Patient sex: F
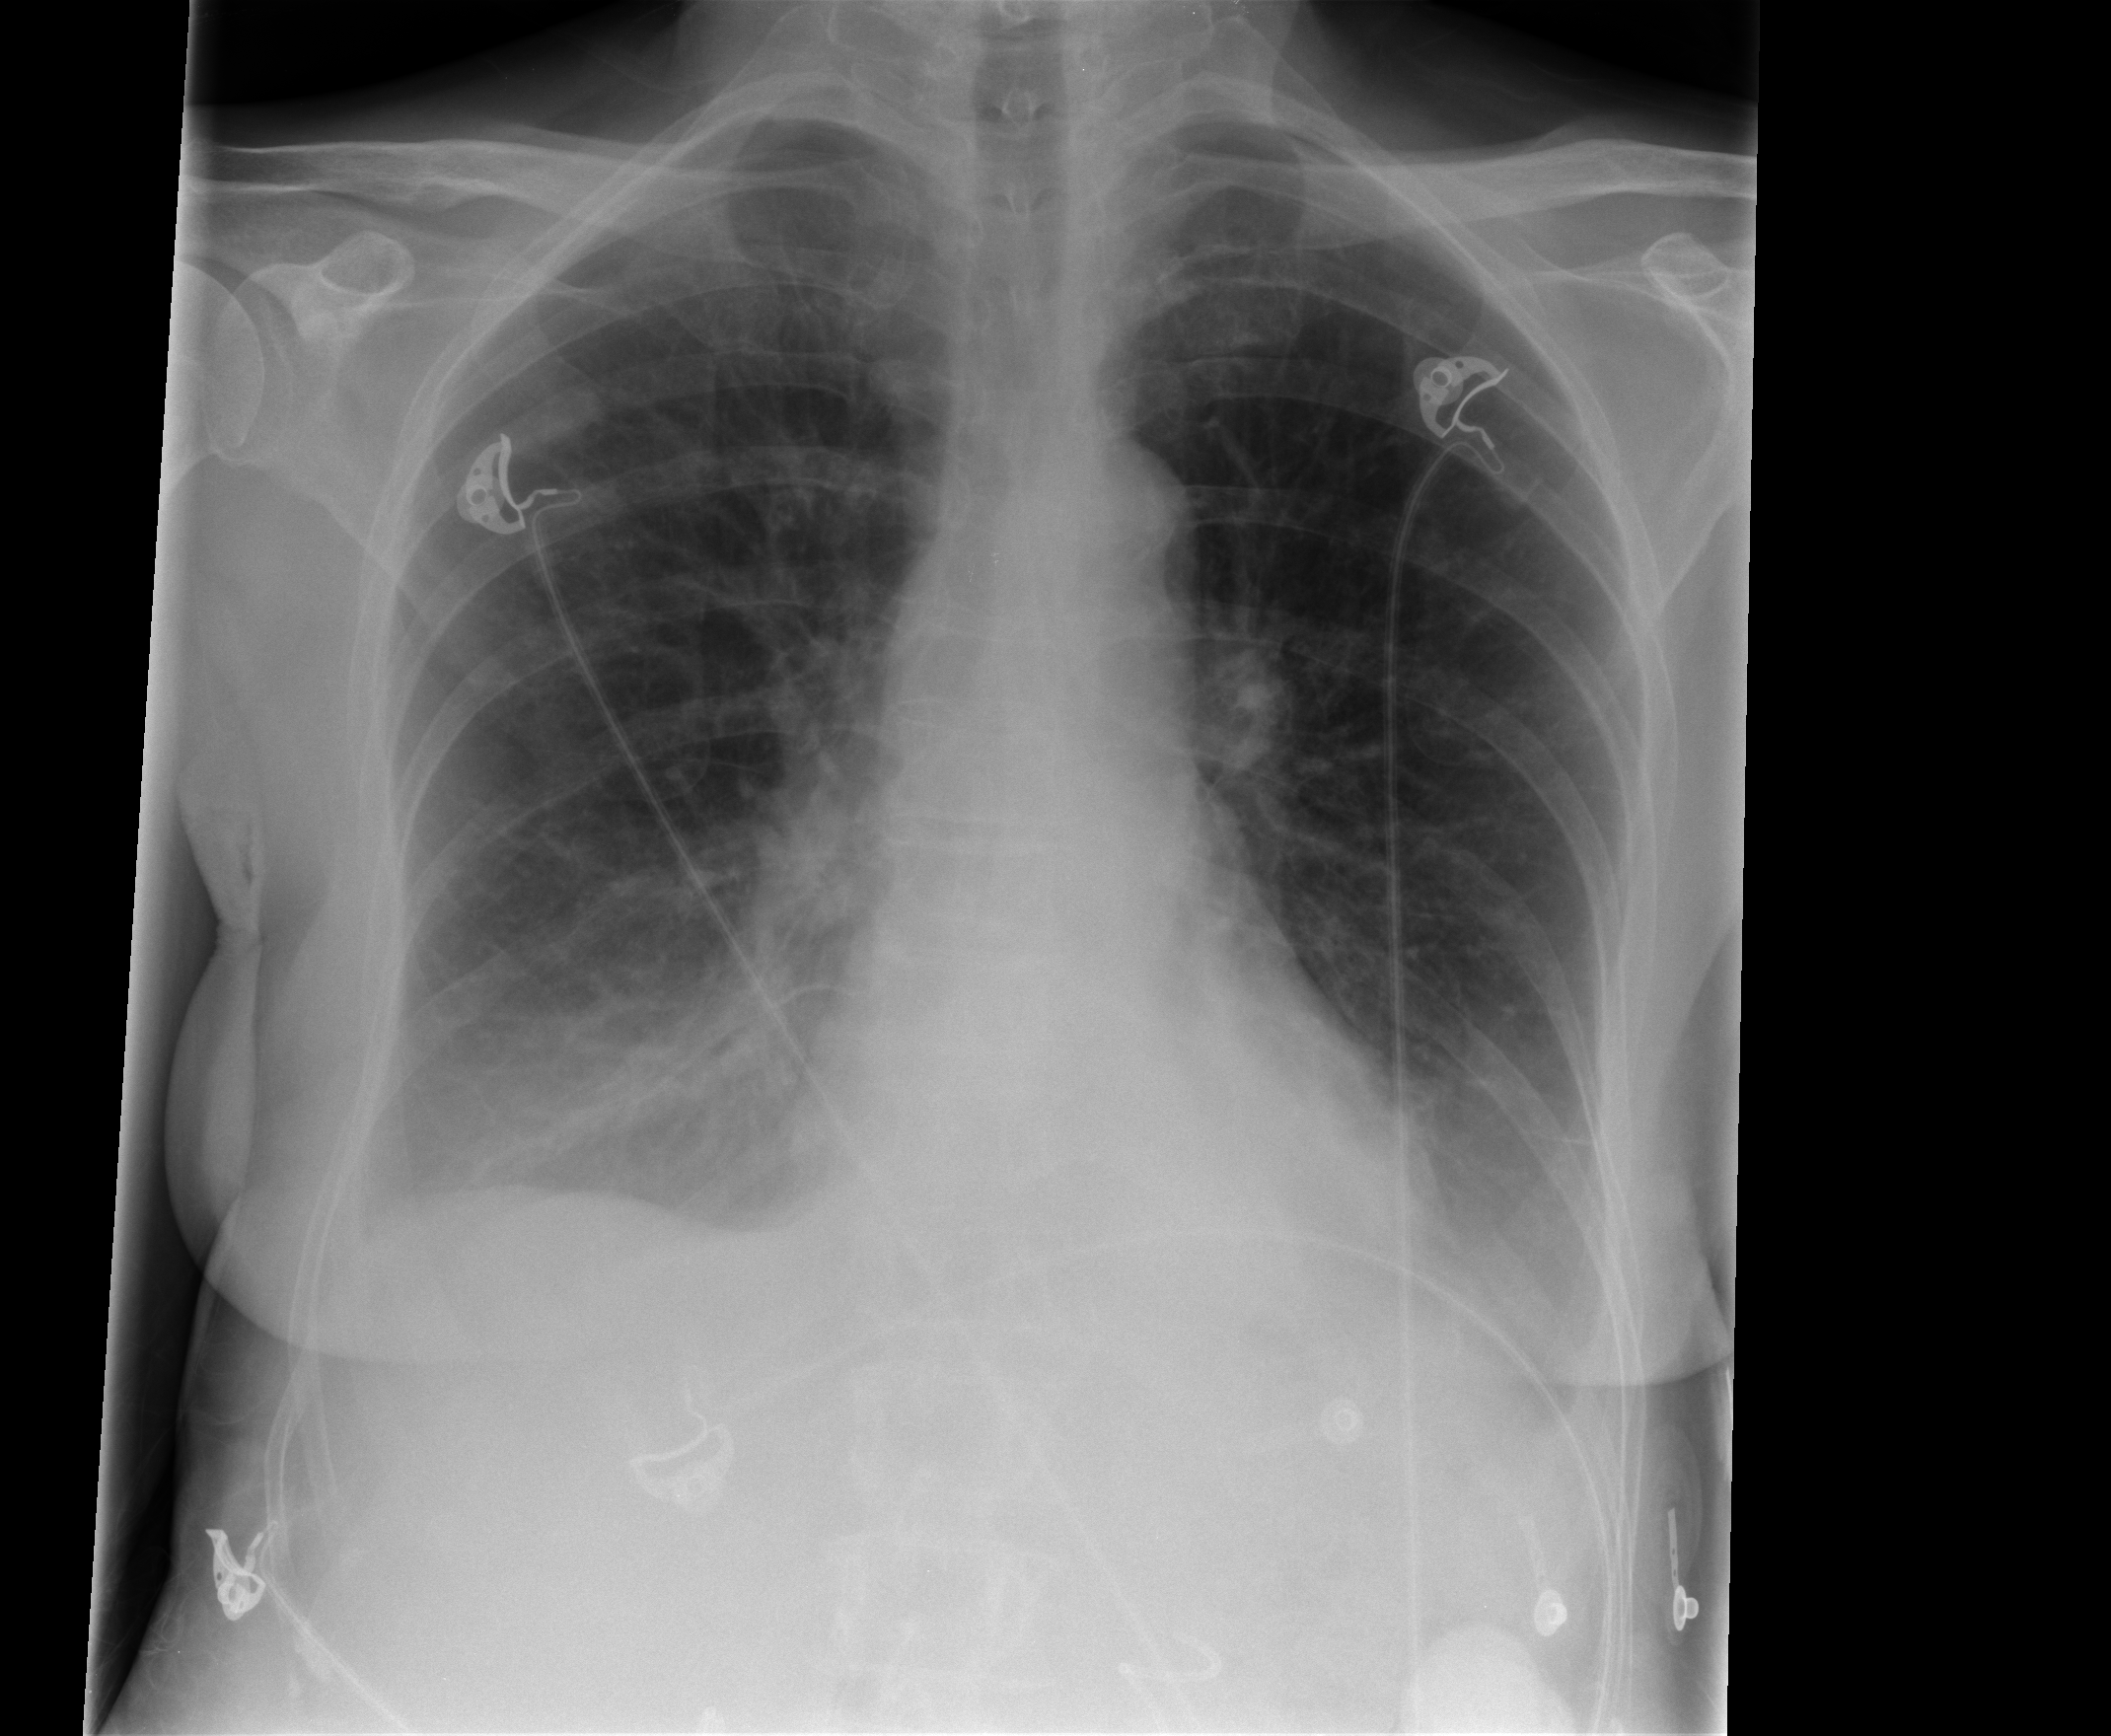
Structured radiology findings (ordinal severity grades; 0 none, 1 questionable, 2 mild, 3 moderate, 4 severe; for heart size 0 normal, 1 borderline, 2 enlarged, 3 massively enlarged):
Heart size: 0
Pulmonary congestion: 2
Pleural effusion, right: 2
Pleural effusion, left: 2
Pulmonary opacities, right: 1
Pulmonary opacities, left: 0
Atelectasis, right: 2
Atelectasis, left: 2